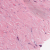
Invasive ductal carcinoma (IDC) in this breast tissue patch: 0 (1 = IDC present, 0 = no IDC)